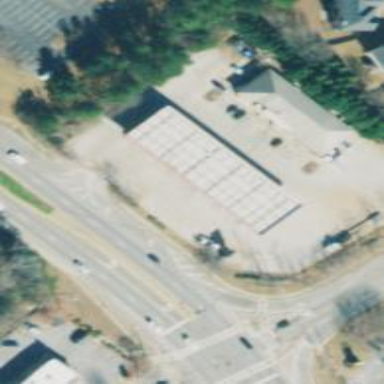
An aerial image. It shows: Roofed fuel facility.